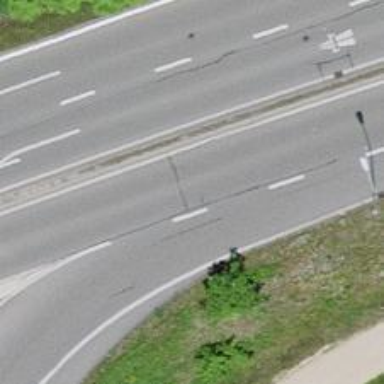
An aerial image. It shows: Secondary road with asphalt surface.